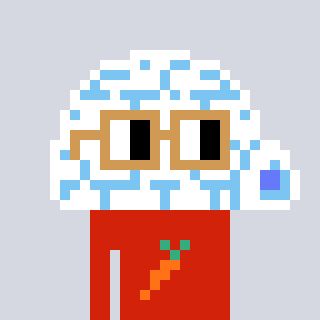
a pixel art character with square brown glasses, a igloo-shaped head and a red-colored body on a cool background